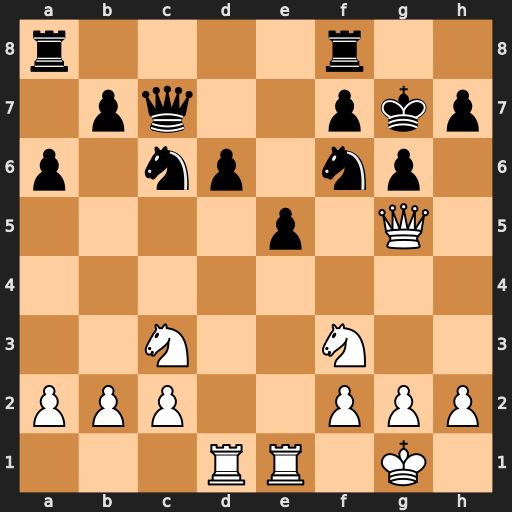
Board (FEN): r4r2/1pq2pkp/p1np1np1/4p1Q1/8/2N2N2/PPP2PPP/3RR1K1
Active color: w
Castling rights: -
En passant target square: -
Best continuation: Qxf6+ Kxf6 Nd5+ Kg7 Nxc7